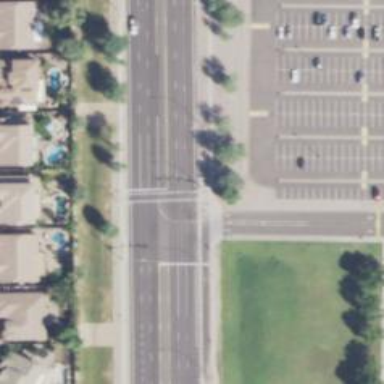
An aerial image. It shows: Solid stop line on the road.